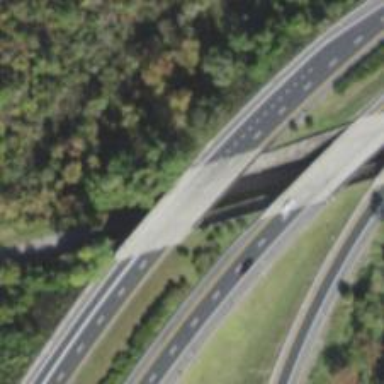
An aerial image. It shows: Motorway bridge.